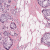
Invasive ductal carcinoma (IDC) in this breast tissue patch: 1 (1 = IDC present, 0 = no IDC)